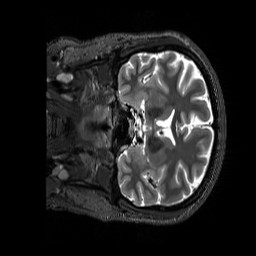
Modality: T2w
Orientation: coronal
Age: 38
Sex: female
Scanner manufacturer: siemens
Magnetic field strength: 3 T
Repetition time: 3.2 s
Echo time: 0.728 s